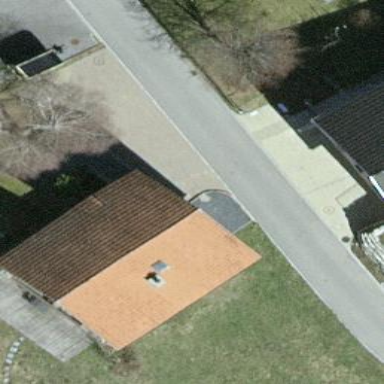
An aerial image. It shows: Detached building.